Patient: sex F, age 54
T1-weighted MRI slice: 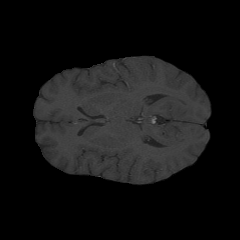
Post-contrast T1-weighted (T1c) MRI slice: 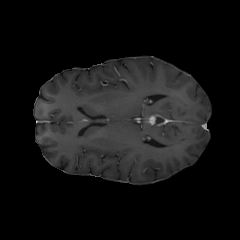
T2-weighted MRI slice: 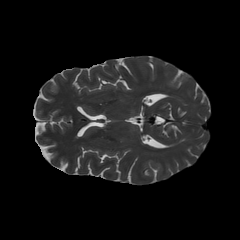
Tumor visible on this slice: no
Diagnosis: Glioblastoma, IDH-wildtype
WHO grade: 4